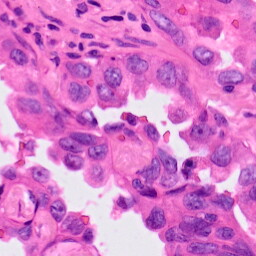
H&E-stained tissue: Lung